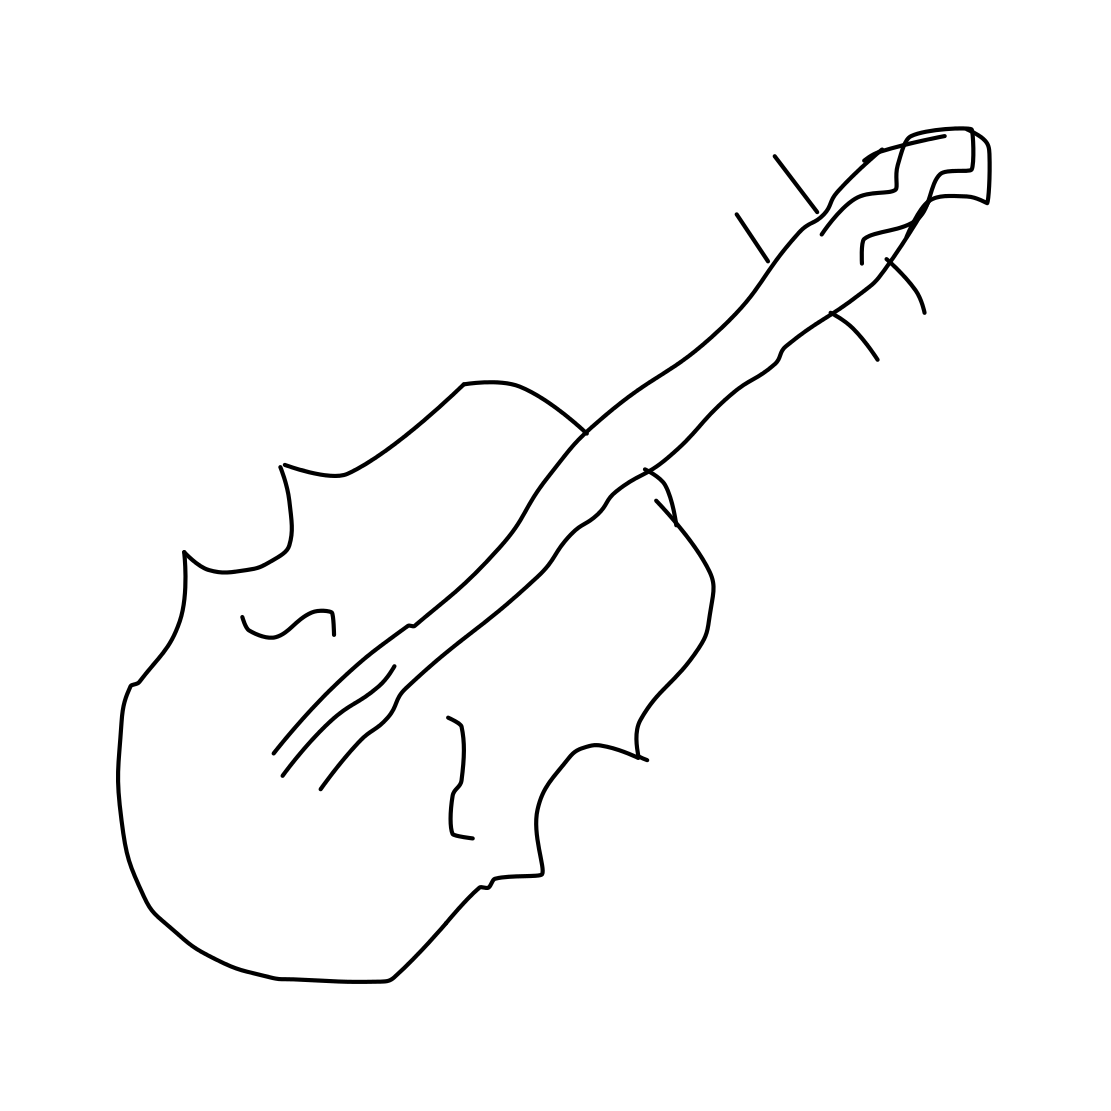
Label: violin